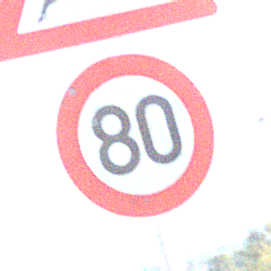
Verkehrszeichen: Geschwindigkeit80
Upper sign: WildwechselLinks
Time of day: MorningAfternoon
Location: Outdoor (Nature)
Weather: PartlyCloudy
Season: NotSpecified
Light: Natural